Question: I'm very new to Android GUI design. I'm trying to create a board as seen below. The cells can have different colors, and should be clickable with a toast shown, such attributes. My current code has major problems. How can generate this type of view? I would suggest let's start from scratch as this might be very simple to create and my code is a mess. Thanks in advance.

'''
import java.util.ArrayList;
import android.app.Activity;
import android.content.Context;
import android.os.Bundle;
import android.view.LayoutInflater;
import android.view.View;
import android.view.ViewGroup;
import android.widget.BaseAdapter;
import android.widget.Button;
import android.widget.GridView;
public class GridViewActivity extends Activity {
private GridView list;
ArrayList<String> data = new ArrayList<>();
@Override
protected void onCreate(Bundle savedInstanceState) {
super.onCreate(savedInstanceState);
setContentView(R.layout.gridview);
for (int i = 0; i < 10; i++) {
for(int j=0;j<20;j++)
data.add(i+"-"+j);
}
GridViewCustomAdapter adapter = new GridViewCustomAdapter(this, data);
list = (GridView) findViewById(R.id.grid_view);
list.setAdapter(adapter);
}
}
'''
and
'''
import java.util.ArrayList;
import android.app.Activity;
import android.content.Context;
import android.view.LayoutInflater;
import android.view.View;
import android.view.ViewGroup;
import android.widget.BaseAdapter;
import android.widget.Button;
public class GridViewCustomAdapter extends BaseAdapter {
ArrayList<String> items;
static Activity mActivity;
private static LayoutInflater inflater = null;
public GridViewCustomAdapter(Activity activity, ArrayList<String> tempTitle) {
mActivity = activity;
items = tempTitle;
inflater = (LayoutInflater) activity
.getSystemService(Context.LAYOUT_INFLATER_SERVICE);
}
@Override
public final int getCount() {
return items.size();
}
@Override
public final Object getItem(int position) {
return items.get(position);
}
@Override
public final long getItemId(int position) {
return position;
}
@Override
public View getView(final int position, View convertView, ViewGroup parent) {
View v = null;
v = inflater.inflate(R.layout.item, null);
Button tv = (Button) v.findViewById(R.id.button);
tv.setText(items.get(position));
return v;
}
}
'''
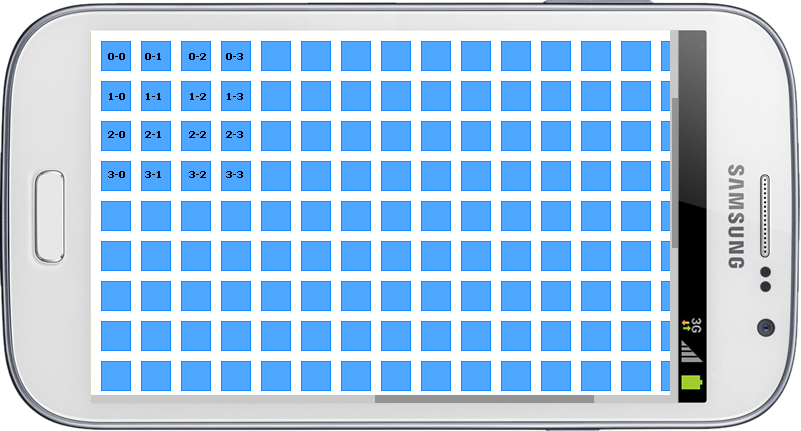
Answer: Here's a simple example using Buttons. You can add resizing, a ScrollView, whatever.
'''
public class MainActivity extends Activity {
TableLayout table;
private static final int TABLE_WIDTH = 12;
private static final int TABLE_HEIGHT = 8;
@Override
protected void onCreate(Bundle savedInstanceState) {
super.onCreate(savedInstanceState);
setContentView(R.layout.activity_main);
table = (TableLayout) findViewById(R.id.view_root);
// Populate the table with stuff
for (int y = 0; y < TABLE_HEIGHT; y++) {
final int row = y;
TableRow r = new TableRow(this);
table.addView(r);
for (int x = 0; x < TABLE_WIDTH; x++) {
final int col = x;
Button b = new Button(this);
b.setOnClickListener(new View.OnClickListener() {
@Override
public void onClick(View v) {
Toast.makeText(getApplicationContext(),
"You clicked (" + row + "," + col + ")",
Toast.LENGTH_SHORT).show();
}
});
r.addView(b);
}
}
}
}
'''
Then your layout file is just
'''
<TableLayout
xmlns:android="http://schemas.android.com/apk/res/android"
xmlns:tools="http://schemas.android.com/tools"
android:id="@+id/view_root"
android:layout_width="match_parent"
android:layout_height="match_parent"
android:paddingLeft="@dimen/activity_horizontal_margin"
android:paddingRight="@dimen/activity_horizontal_margin"
android:paddingTop="@dimen/activity_vertical_margin"
android:paddingBottom="@dimen/activity_vertical_margin"
tools:context=".MainActivity">
</TableLayout>
'''